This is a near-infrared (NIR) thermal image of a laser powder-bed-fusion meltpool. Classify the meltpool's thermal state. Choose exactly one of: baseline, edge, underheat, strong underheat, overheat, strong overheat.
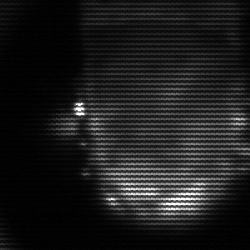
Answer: baseline